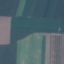
Land use / land cover: AnnualCrop